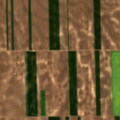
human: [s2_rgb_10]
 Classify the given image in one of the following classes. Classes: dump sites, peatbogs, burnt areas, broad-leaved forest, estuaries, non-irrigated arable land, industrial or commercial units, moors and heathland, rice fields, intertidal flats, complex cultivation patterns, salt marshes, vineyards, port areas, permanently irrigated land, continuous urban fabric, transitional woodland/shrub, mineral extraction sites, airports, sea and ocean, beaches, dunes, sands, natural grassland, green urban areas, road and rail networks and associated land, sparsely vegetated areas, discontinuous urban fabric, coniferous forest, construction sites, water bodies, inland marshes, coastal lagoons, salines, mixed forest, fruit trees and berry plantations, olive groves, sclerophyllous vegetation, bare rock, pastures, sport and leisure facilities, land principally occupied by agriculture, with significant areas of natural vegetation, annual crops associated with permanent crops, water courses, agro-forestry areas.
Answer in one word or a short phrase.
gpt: non-irrigated arable land